Interaction volume radius: 10 \u00c5
Interaction volume height: 35 \u00c5
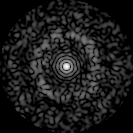
Disorder parameter: 0.8286